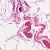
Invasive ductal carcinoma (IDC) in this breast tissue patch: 0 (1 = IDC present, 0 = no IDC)